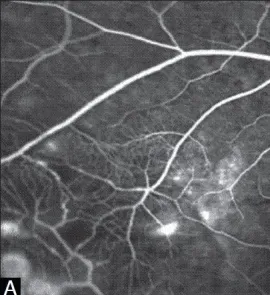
A: Baseline flourescein angiogram of the peripheral fundus showing aneurysmal dilatation (light bulb), telangiectatic vessels with arteriovenous shunts and areas of capillary non-perfusion.
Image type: ophthalmic_imaging (ophthalmic_angiography)